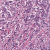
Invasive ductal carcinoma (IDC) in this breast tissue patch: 1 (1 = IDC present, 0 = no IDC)